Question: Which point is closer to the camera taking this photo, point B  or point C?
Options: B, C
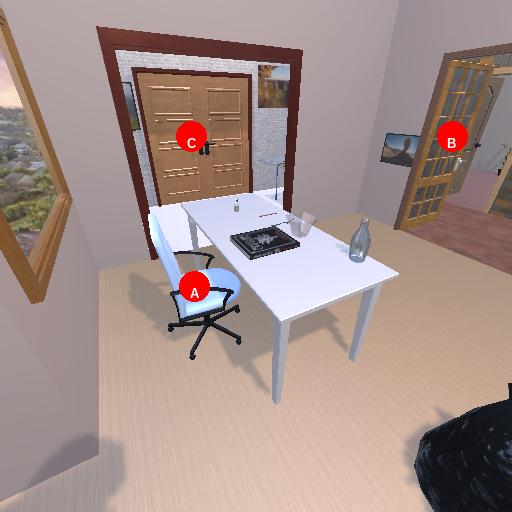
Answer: B